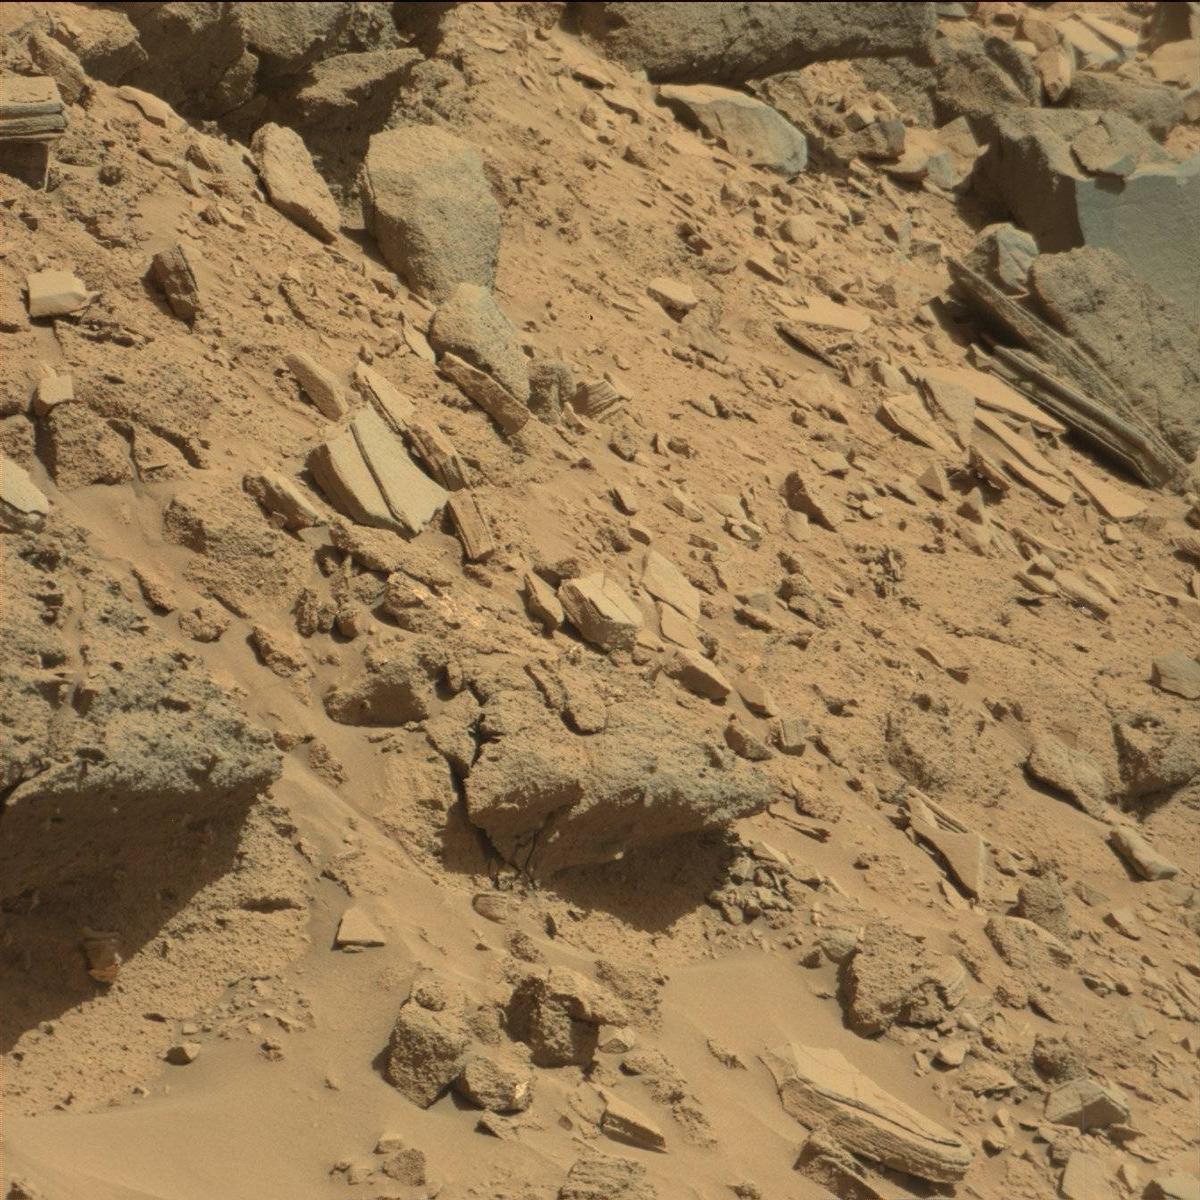
Terrain classes present: Bedrock, Rock, Sand / Soil